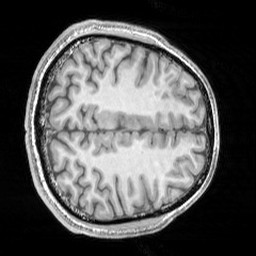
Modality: T1w
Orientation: axial
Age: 20
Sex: male
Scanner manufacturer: siemens
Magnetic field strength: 3 T
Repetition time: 1.9 s
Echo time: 0.00444 s